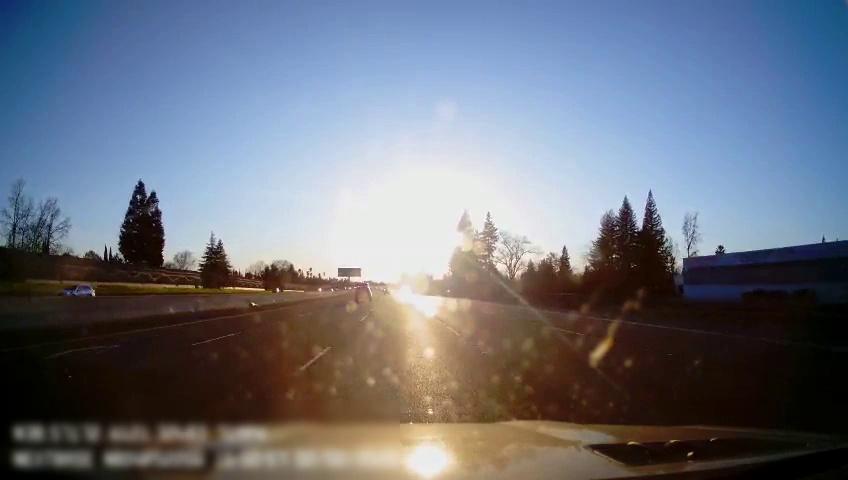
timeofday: Day
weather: Sunny
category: Drivable Space
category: Vehicles | Car
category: Vehicles | SUV
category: Lanes | Alternate Lane
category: Lanes | Alternate Lane
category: Lanes | Current Lane
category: Lanes | Current Lane
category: Lanes | Alternate Lane
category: Lanes | Alternate Lane
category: Traffic | Signs